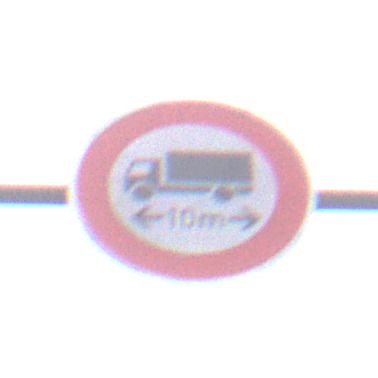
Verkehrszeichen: TatsaechlicheLaenge
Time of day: Midday
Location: Outdoor (Urban)
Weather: Overcast
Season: NotSpecified
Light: Natural